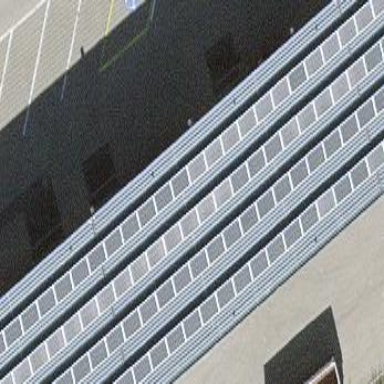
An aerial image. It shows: Flat metal roof.